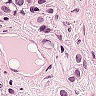
Metastatic tissue present: yes